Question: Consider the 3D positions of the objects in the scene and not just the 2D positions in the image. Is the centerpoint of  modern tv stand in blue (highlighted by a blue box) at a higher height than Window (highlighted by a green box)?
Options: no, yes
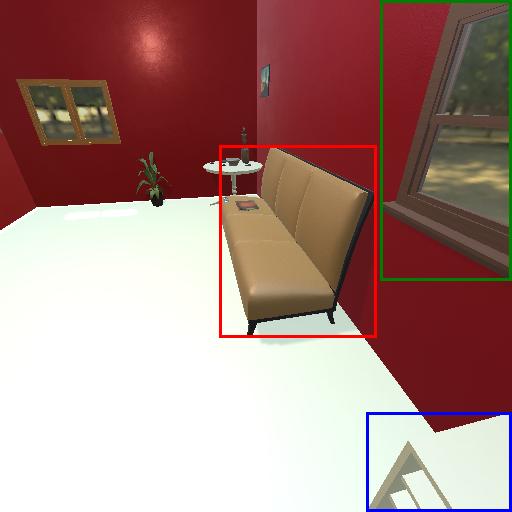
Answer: no